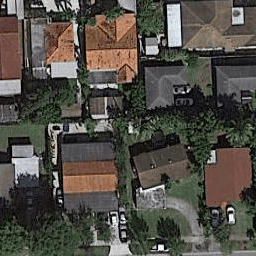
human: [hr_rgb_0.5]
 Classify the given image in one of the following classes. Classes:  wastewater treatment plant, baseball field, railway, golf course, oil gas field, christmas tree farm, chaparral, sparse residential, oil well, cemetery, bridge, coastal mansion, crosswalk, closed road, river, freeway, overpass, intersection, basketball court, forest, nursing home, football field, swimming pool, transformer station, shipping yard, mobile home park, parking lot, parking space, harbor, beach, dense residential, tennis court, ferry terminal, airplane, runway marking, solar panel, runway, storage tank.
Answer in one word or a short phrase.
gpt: dense residential